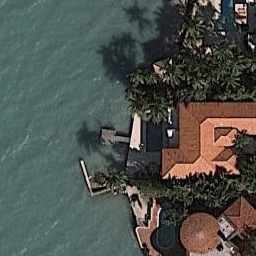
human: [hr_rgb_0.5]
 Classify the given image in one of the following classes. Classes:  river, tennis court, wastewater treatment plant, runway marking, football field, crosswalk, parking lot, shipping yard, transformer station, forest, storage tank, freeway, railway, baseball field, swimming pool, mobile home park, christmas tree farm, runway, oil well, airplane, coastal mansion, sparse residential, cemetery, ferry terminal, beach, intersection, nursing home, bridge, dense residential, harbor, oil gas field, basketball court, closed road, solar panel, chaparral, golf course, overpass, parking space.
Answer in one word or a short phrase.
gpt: coastal mansion